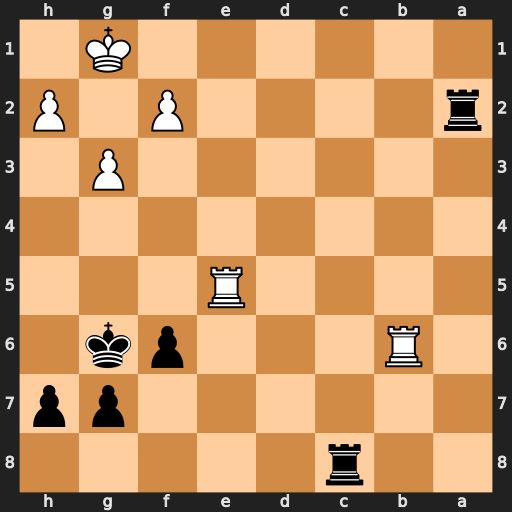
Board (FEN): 2r5/6pp/1R3pk1/4R3/8/6P1/r4P1P/6K1
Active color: b
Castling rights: -
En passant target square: -
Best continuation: Rc1+ Kg2 Rcc2 g4 Rxf2+